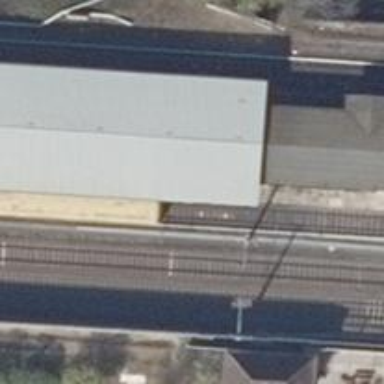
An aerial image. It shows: Railway signal.